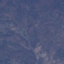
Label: HerbaceousVegetation